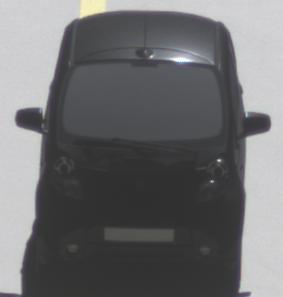
Make: Peugeot
Model: iOn
Detailed model: iOn
Model produced from: 2010/12
Model produced until: 2013/02
Doors: 5
Color: black
Road condition: dry road
Daytime: midday
Contrast: high contrast